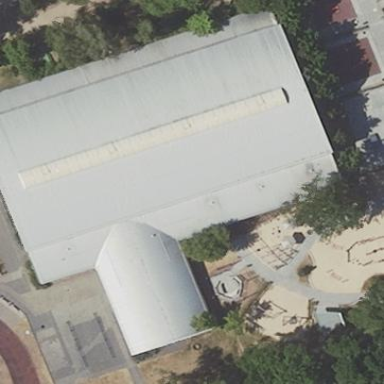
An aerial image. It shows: Building that is sports hall.